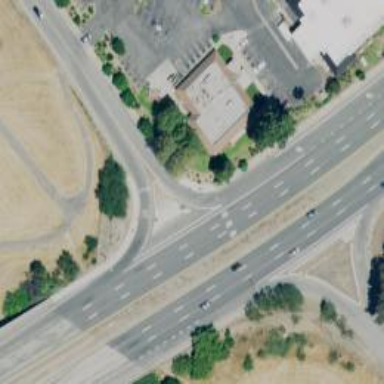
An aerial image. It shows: Trunk link highway.